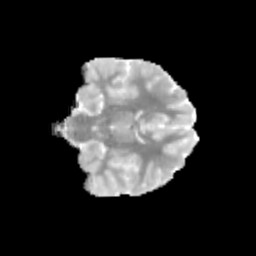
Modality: MD
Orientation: coronal
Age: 10
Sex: male
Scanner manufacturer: siemens
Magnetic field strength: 3 T
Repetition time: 3.8 s
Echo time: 0.07 s